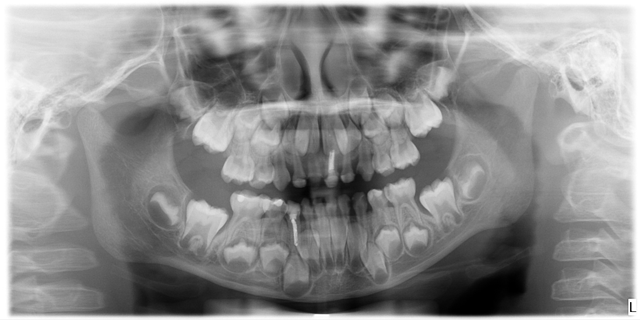
child